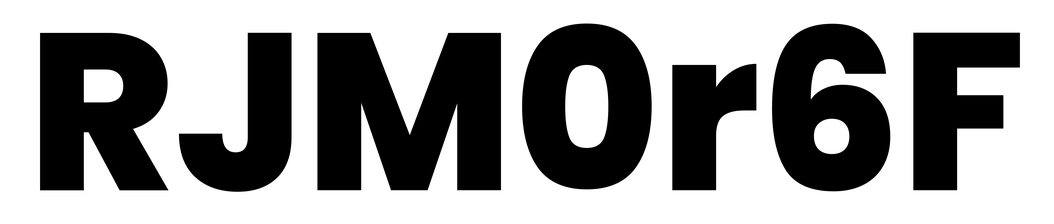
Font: Poppins-ExtraBold